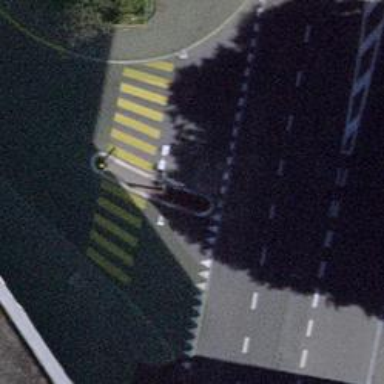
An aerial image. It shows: Zebra crossing with crossing island.